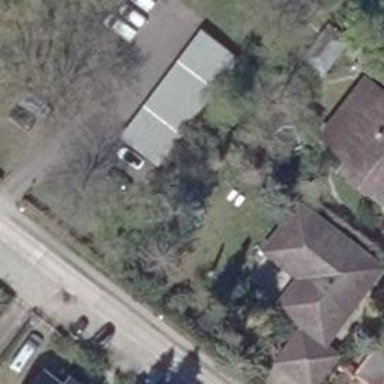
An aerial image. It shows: Garage.